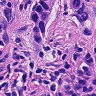
Metastatic tissue present: yes